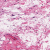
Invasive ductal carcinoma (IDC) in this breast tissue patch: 0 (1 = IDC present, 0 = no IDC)